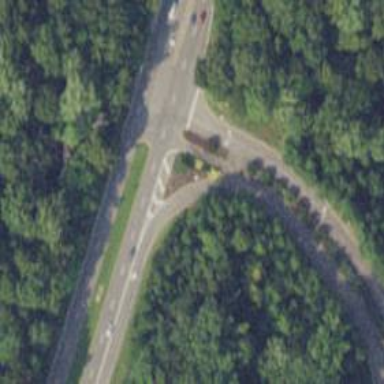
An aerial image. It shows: Secondary link road with asphalt surface.